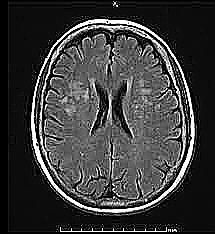
Label: notumor